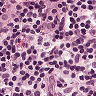
Metastatic tissue present: no